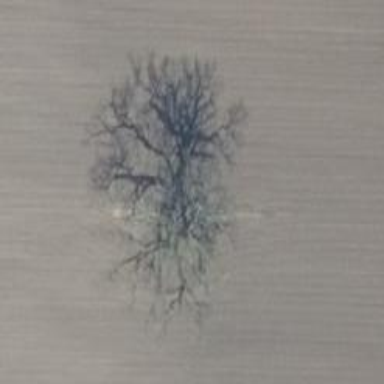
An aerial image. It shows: Beautiful tree in nature.